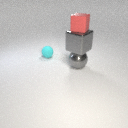
small red rubber cube above large gray metal cube